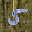
Label: 5